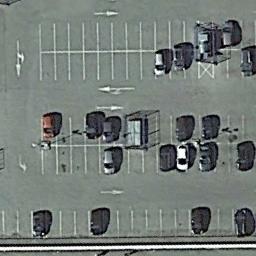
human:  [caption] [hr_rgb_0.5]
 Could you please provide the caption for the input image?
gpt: Many cars are in the parking lot .

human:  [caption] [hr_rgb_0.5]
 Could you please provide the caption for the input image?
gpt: There are some cars on the parking lot .

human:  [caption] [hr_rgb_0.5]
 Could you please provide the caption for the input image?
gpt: About half of the parking space in the parking lot is occupied .

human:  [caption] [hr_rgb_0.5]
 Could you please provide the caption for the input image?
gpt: There are some cars and some empty space on the parking lot .

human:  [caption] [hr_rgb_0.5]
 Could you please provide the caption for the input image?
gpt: The parking lot has some parked cars but lots of parking spaces are still empty .